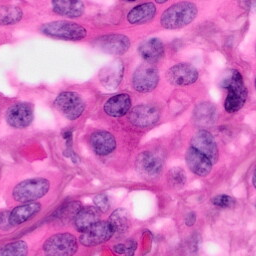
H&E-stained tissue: Pancreatic